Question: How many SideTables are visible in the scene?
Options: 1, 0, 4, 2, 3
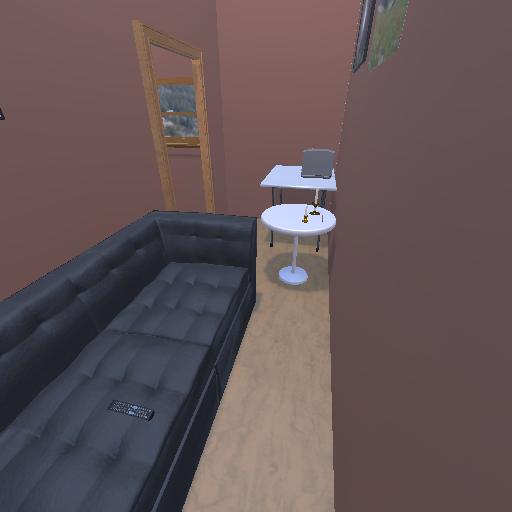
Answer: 1